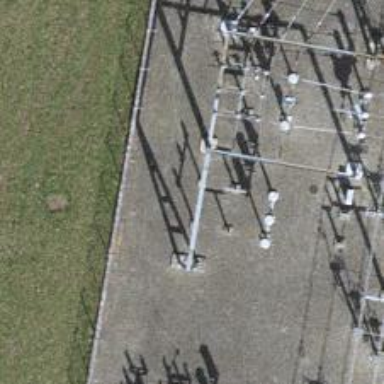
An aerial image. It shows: Insulator used in power equipment.